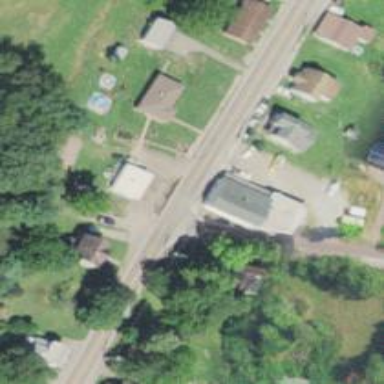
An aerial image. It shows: Stop road.